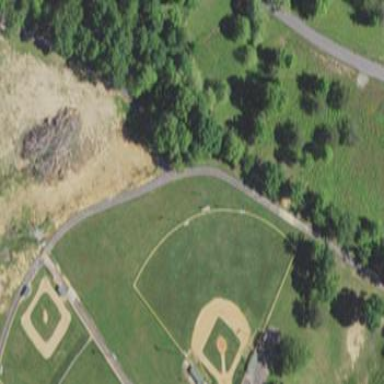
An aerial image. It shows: Baseball pitch for leisure land.